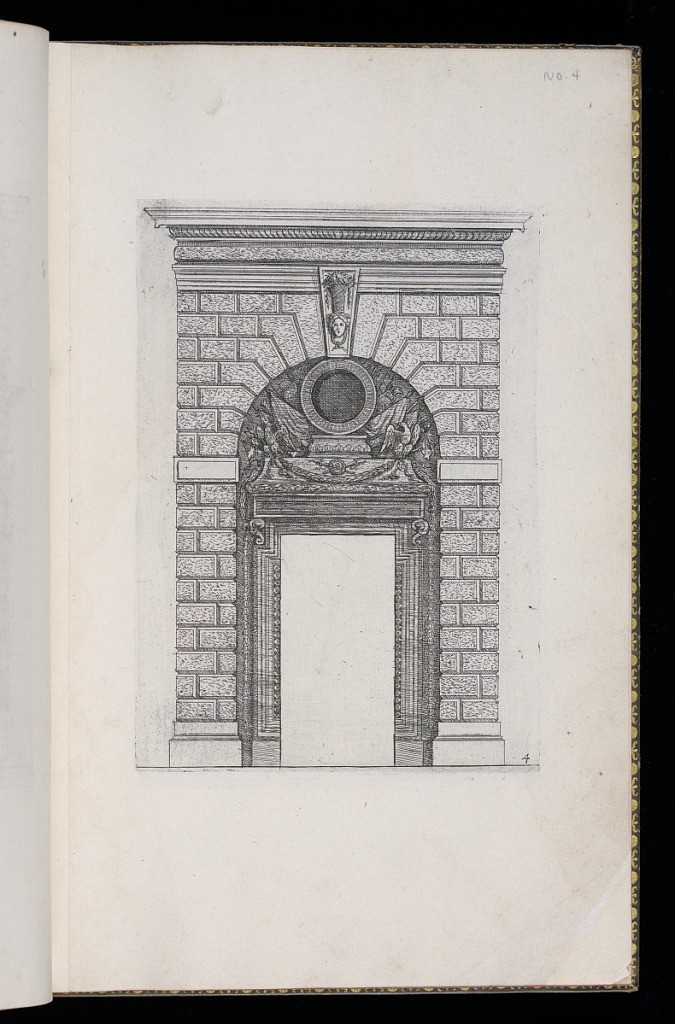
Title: Doorway Design
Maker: D. Antoine Pierretz, French, active 1647
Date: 1647
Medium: Etching on laid paper
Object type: Print
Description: Design for an exterior doorway with an arched tympanum featuring a roundel, spears with flags, eagles, and arms and armor on a base decorated with festoons of laurel leaves, repeating leaf patterns, and flaming torches. The doors are left blank, but the frame is decorated with geometric patterns, s-scrolls, festoons of fleurons, and shells. Surrounding the doorway, the façade is rusticated, with a keystone decorated by a mask with a basket of flowers on its head. The cornice includes gadrooning molding. The plate is numbered.